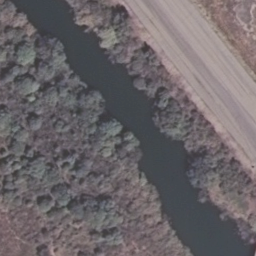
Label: river